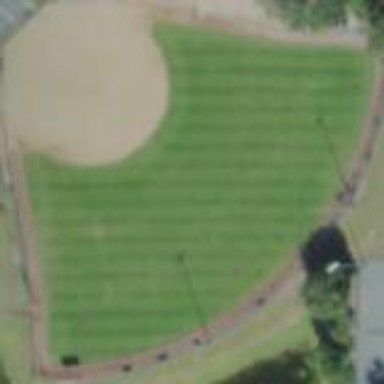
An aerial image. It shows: Baseball pitch for leisure land.